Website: home-depot
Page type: review-order
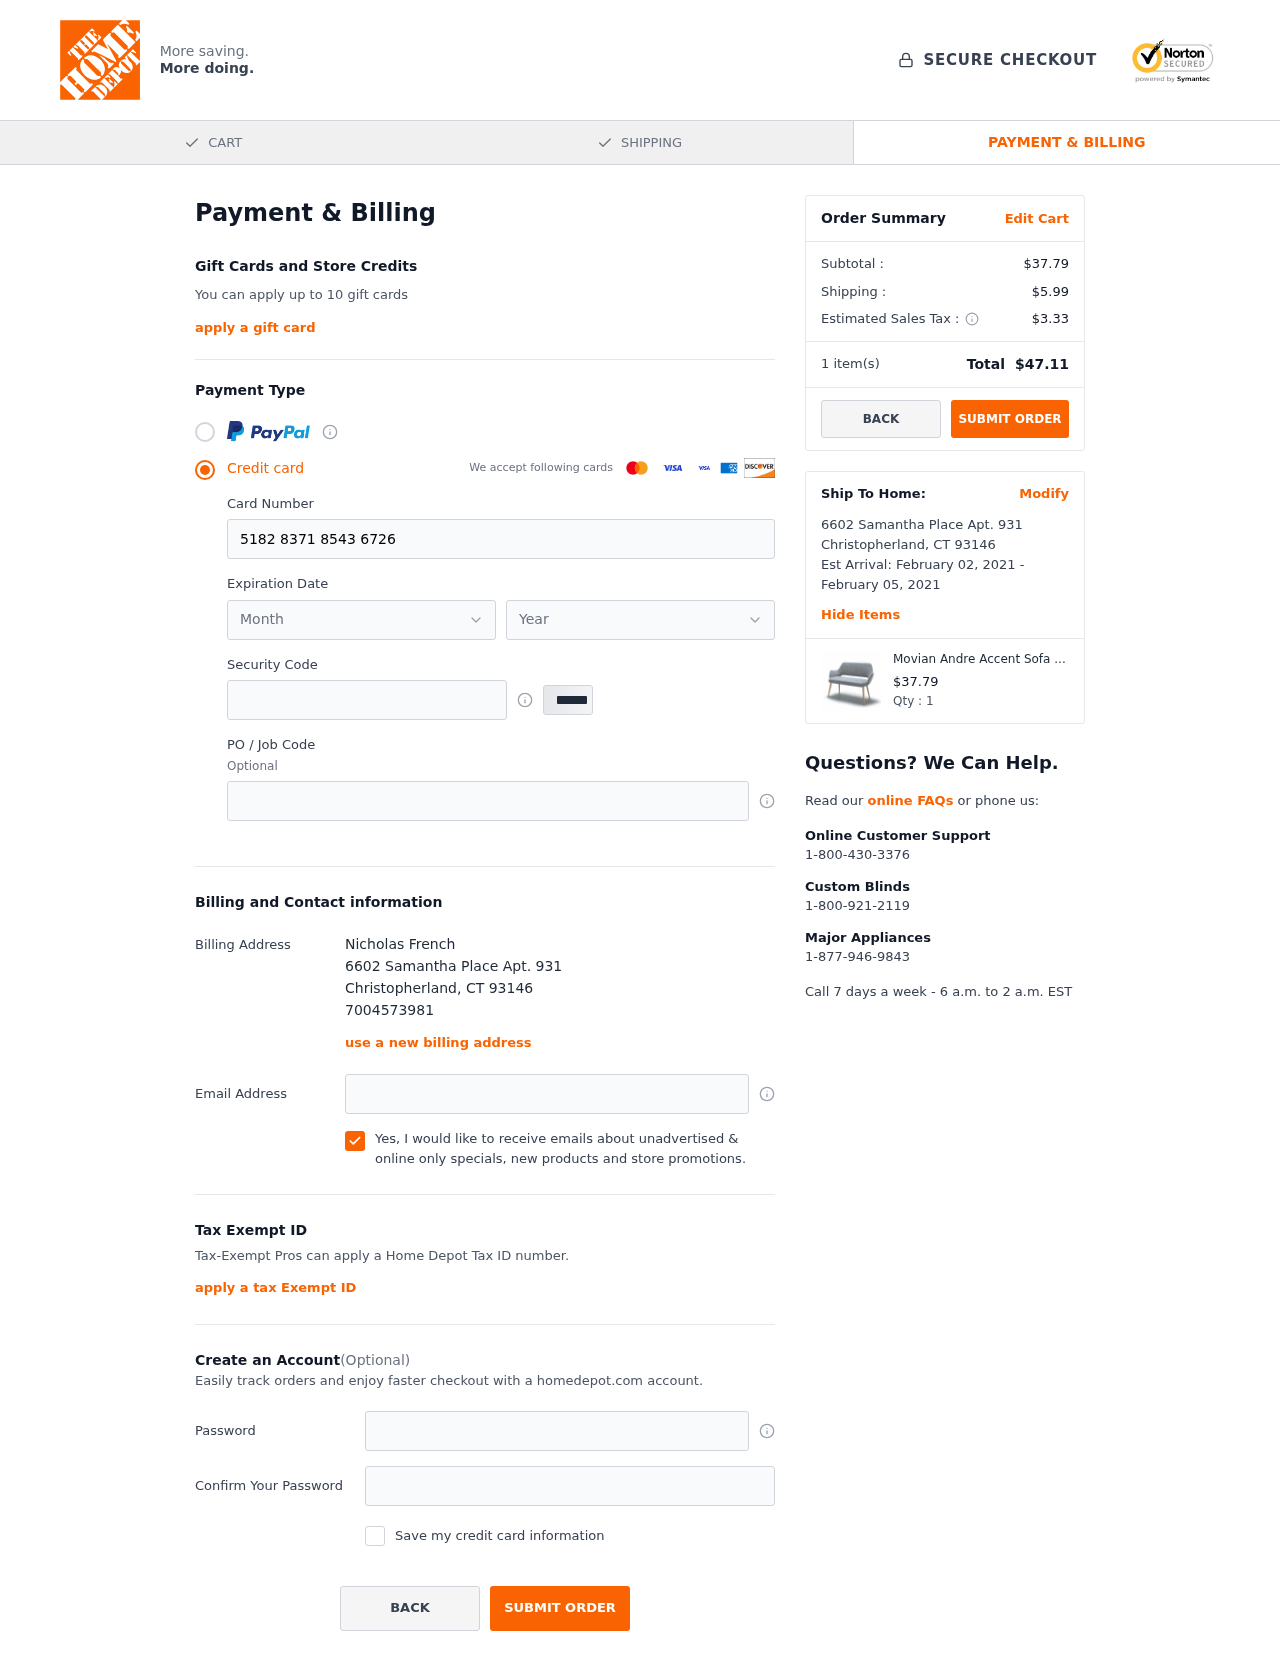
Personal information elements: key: PII_CARD_EXPIRY_MONTH
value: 08
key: PII_CARD_EXPIRY_YEAR
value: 26
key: PII_CITY
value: Christopherland
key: PII_FULLNAME
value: Nicholas French
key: PII_PHONE
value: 7004573981
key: PII_POSTCODE
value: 93146
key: PII_STATE_ABBR
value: CT
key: PII_STREET
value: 6602 Samantha Place Apt. 931
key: PII_CARD_NUMBER
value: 5182 8371 8543 6726
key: PII_CARD_CVV
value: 112
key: PII_EMAIL
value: nfrench@gmail.com
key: PII_POSTCODE_FULL
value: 93146
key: PII_POSTCODE_NUMERIC
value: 93146
Product elements: key: PRODUCT1_NAME
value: Movian Andre Accent Sofa - Light Grey
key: PRODUCT1_PRICE
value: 37.79
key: PRODUCT1_QUANTITY
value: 1
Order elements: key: ORDER_SUBTOTAL
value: $37.79
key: ORDER_SHIPPING_COST
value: $5.99
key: ORDER_TAX
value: $3.33
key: ORDER_NUM_ITEMS
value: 1
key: ORDER_TOTAL
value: $47.11
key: ORDER_SHIPPING_DATE
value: February 02, 2021
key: ORDER_DELIVERY_DATE
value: February 05, 2021